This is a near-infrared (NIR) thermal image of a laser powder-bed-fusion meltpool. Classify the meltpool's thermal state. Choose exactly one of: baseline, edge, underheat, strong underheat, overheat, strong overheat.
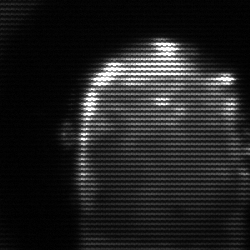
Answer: baseline